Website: walmart
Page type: customer-info-address
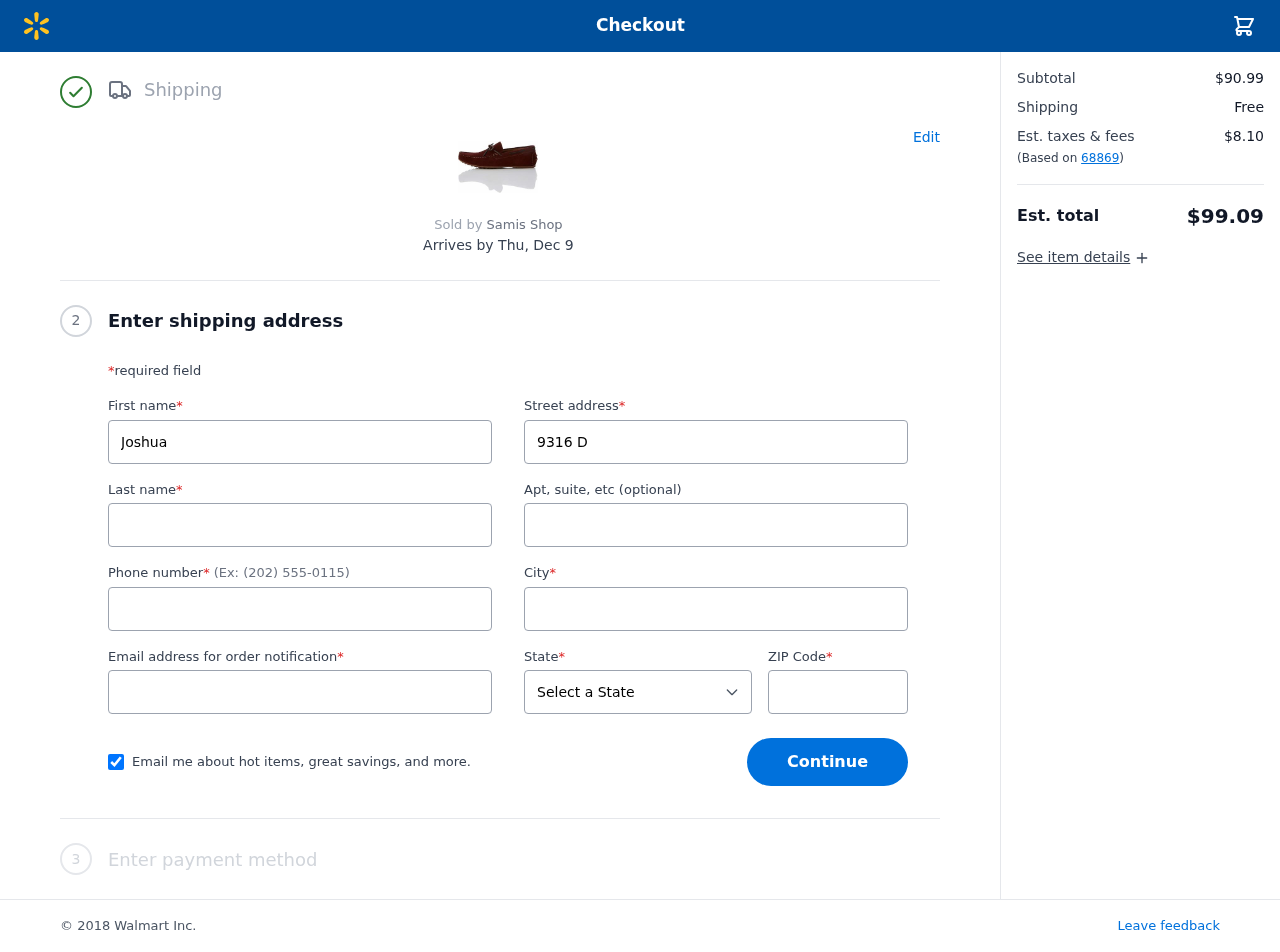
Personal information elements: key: PII_CITY
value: Sandovalshire
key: PII_EMAIL
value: joshua_kaiser@hotmail.com
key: PII_FIRSTNAME
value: Joshua
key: PII_LASTNAME
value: Kaiser
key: PII_PHONE
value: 3292336881
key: PII_POSTCODE
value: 68869
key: PII_STATE
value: Georgia
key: PII_STREET
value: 9316 Daniel Rapid Apt. 113
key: PII_STREET2
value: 574 Brandon Vista Apt. 998
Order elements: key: ORDER_DELIVERY_DATE
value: Thu, Dec 9
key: ORDER_SUBTOTAL
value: $90.99
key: ORDER_SHIPPING_COST
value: Free
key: ORDER_TAX
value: $8.10
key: ORDER_TOTAL
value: $99.09